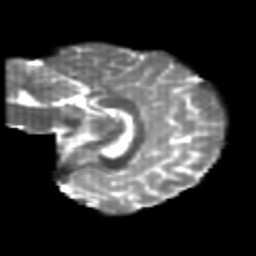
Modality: T2w
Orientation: sagittal
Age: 20
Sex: female
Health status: healthy
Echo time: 0.074 s